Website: apple
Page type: review-order
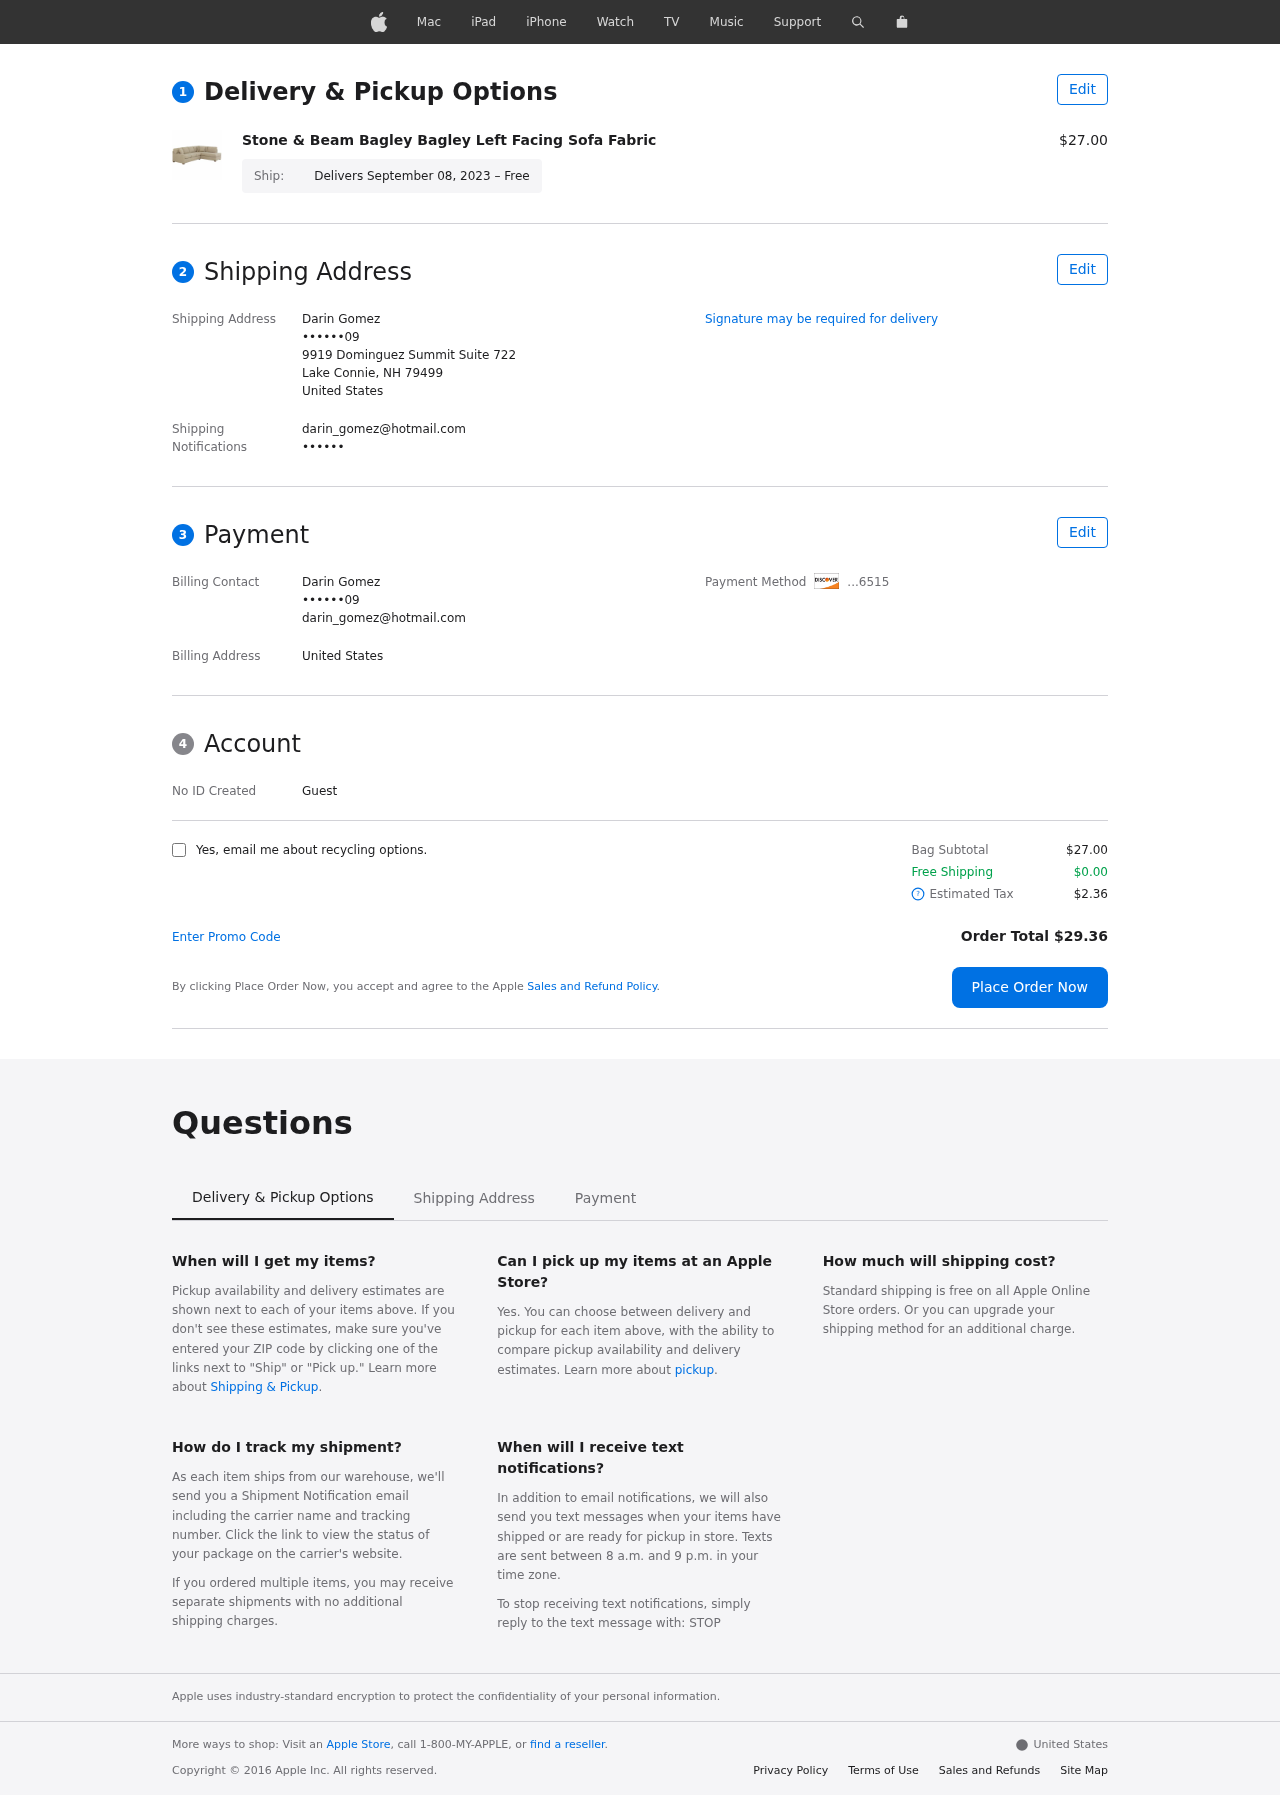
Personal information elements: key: PII_CARD_LAST4
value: ...6515
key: PII_CITY_STATE_ZIP
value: Lake Connie, NH 79499
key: PII_COUNTRY
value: United States
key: PII_EMAIL
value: darin_gomez@hotmail.com
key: PII_FULLNAME
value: Darin Gomez
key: PII_PHONE
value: ••••••09
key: PII_STREET
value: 9919 Dominguez Summit Suite 722
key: PII_ALT_PHONE
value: ••••••
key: PII_FIRSTNAME
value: Darin
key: PII_LASTNAME
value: Gomez
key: PII_FULLNAME2
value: Darin Gomez
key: PII_FULLNAME3
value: Darin Gomez
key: PII_FIRSTNAME2
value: Darin
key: PII_FIRSTNAME3
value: Darin
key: PII_LASTNAME2
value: Gomez
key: PII_LASTNAME3
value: Gomez
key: PII_FIRSTNAME_DERIVED
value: Darin
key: PII_LASTNAME_DERIVED
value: Gomez
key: PII_FULLNAME_DERIVED
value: Darin Gomez
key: PII_NAME_FULL_DERIVED
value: Darin Gomez
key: PII_PHONE3
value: ••••••09
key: PII_EMAIL2
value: darin_gomez@hotmail.com
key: PII_EMAIL3
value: darin_gomez@hotmail.com
Product elements: key: PRODUCT1_NAME
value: Stone & Beam Bagley Bagley Left Facing Sofa Fabric
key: PRODUCT1_PRICE
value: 27
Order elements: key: ORDER_DELIVERY_DATE
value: Delivers September 08, 2023 – Free
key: ORDER_SUBTOTAL
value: $27.00
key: ORDER_SHIPPING_COST
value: $0.00
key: ORDER_TAX
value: $2.36
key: ORDER_TOTAL
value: Order Total $29.36